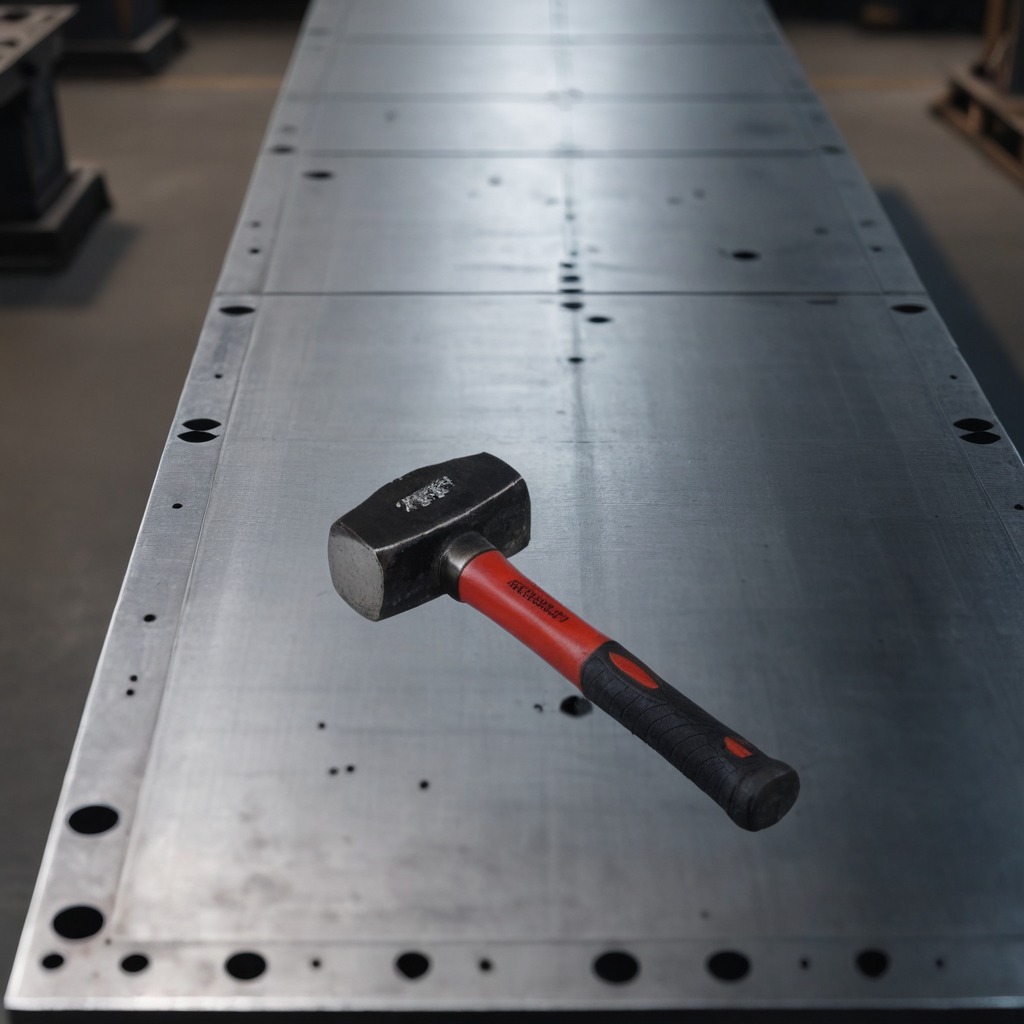
A hammer is lying on a cold steel table in a mining workshop.